Question: When trying to update Android Studio in version 4.0 this warning message appears I would like to know if I should update and if doing so would cause a type of error with the projects I am working with integrating firebase?

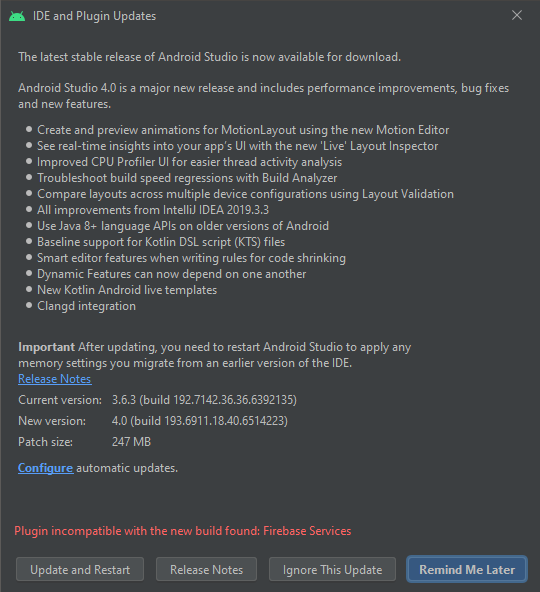
Answer: If u want to remove this warning or if u have downloaded new update. All you have to do is Go to Settings > Plugins > Firebase Services , And uodate it. If update not available then uninstall it and reinstall it. It worked for me. And surely will worl for you. And make sure to update if u r using Firebase Services in your projects. Because it may create problem to you in using Firebase Services in new update <URL>